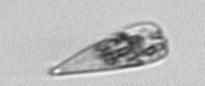
Label: Licmophora